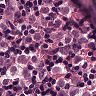
Metastatic tissue present: yes